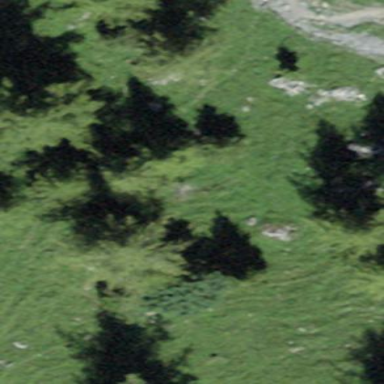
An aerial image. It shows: Forest area.